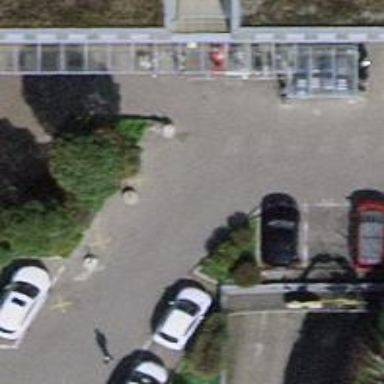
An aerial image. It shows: Asphalt parking aisle road for service vehicles.